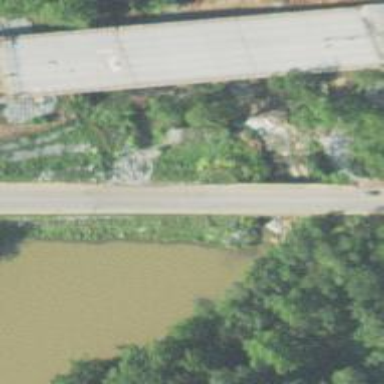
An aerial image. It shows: Arched bridge with asphalt surface. The sidewalk is on the left side.